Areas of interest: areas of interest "Anji Jiangnan Heavenly Pool Ski Resort"
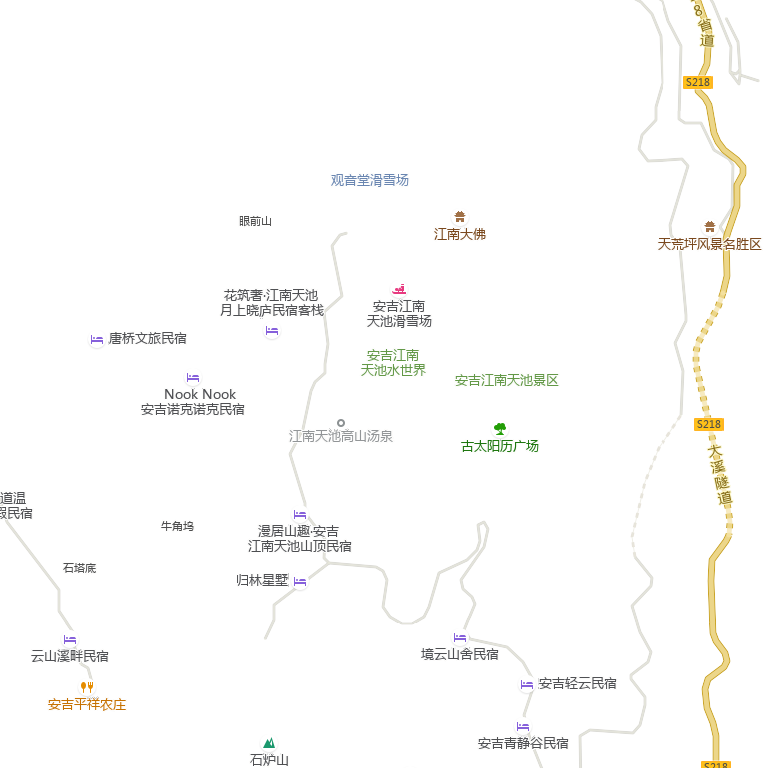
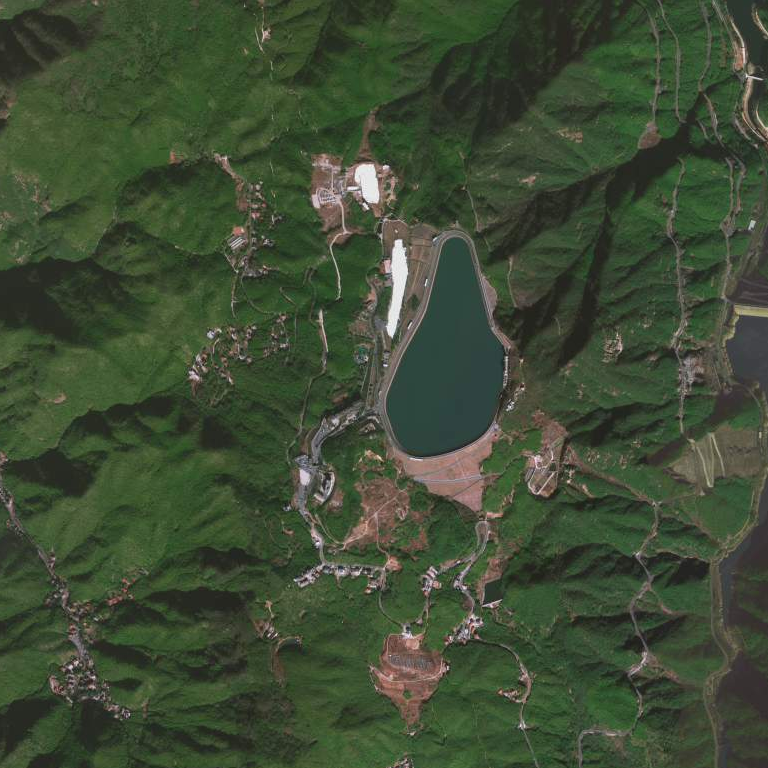